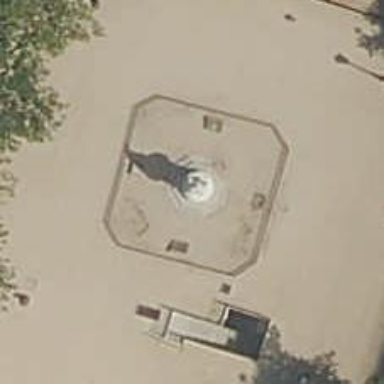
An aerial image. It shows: Statue is seen in the image.